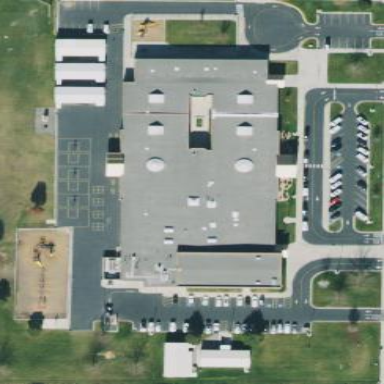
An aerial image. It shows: School building.